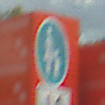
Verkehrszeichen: Gehweg
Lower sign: RichtungsangabeDurchPfeile8
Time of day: MorningAfternoon
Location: Outdoor (Suburban)
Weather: PartlyCloudy
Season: NotSpecified
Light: Natural